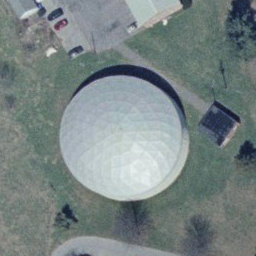
Label: storage tanks